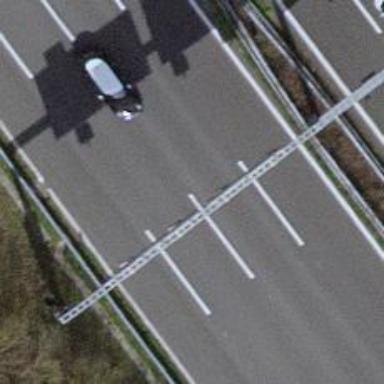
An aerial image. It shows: Motorway.